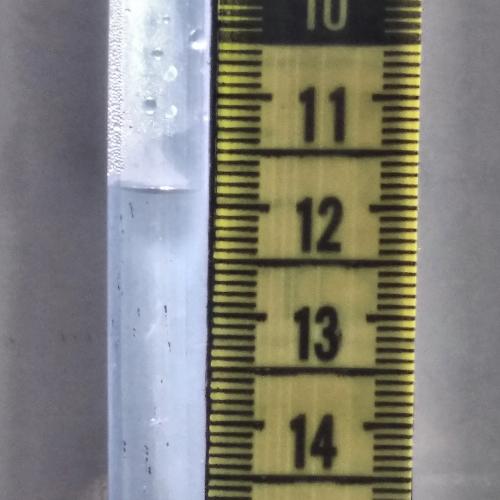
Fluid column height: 11.9 cm